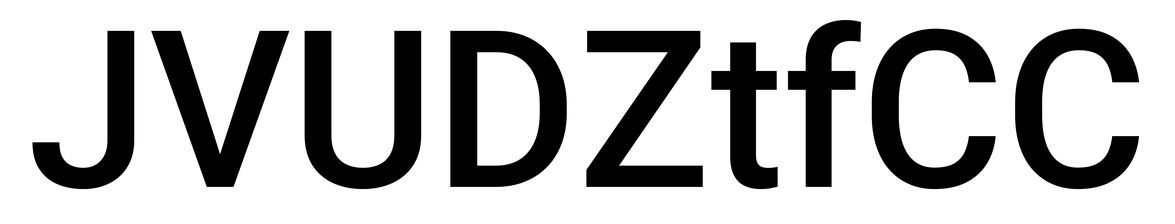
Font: Roboto_Medium